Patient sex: F
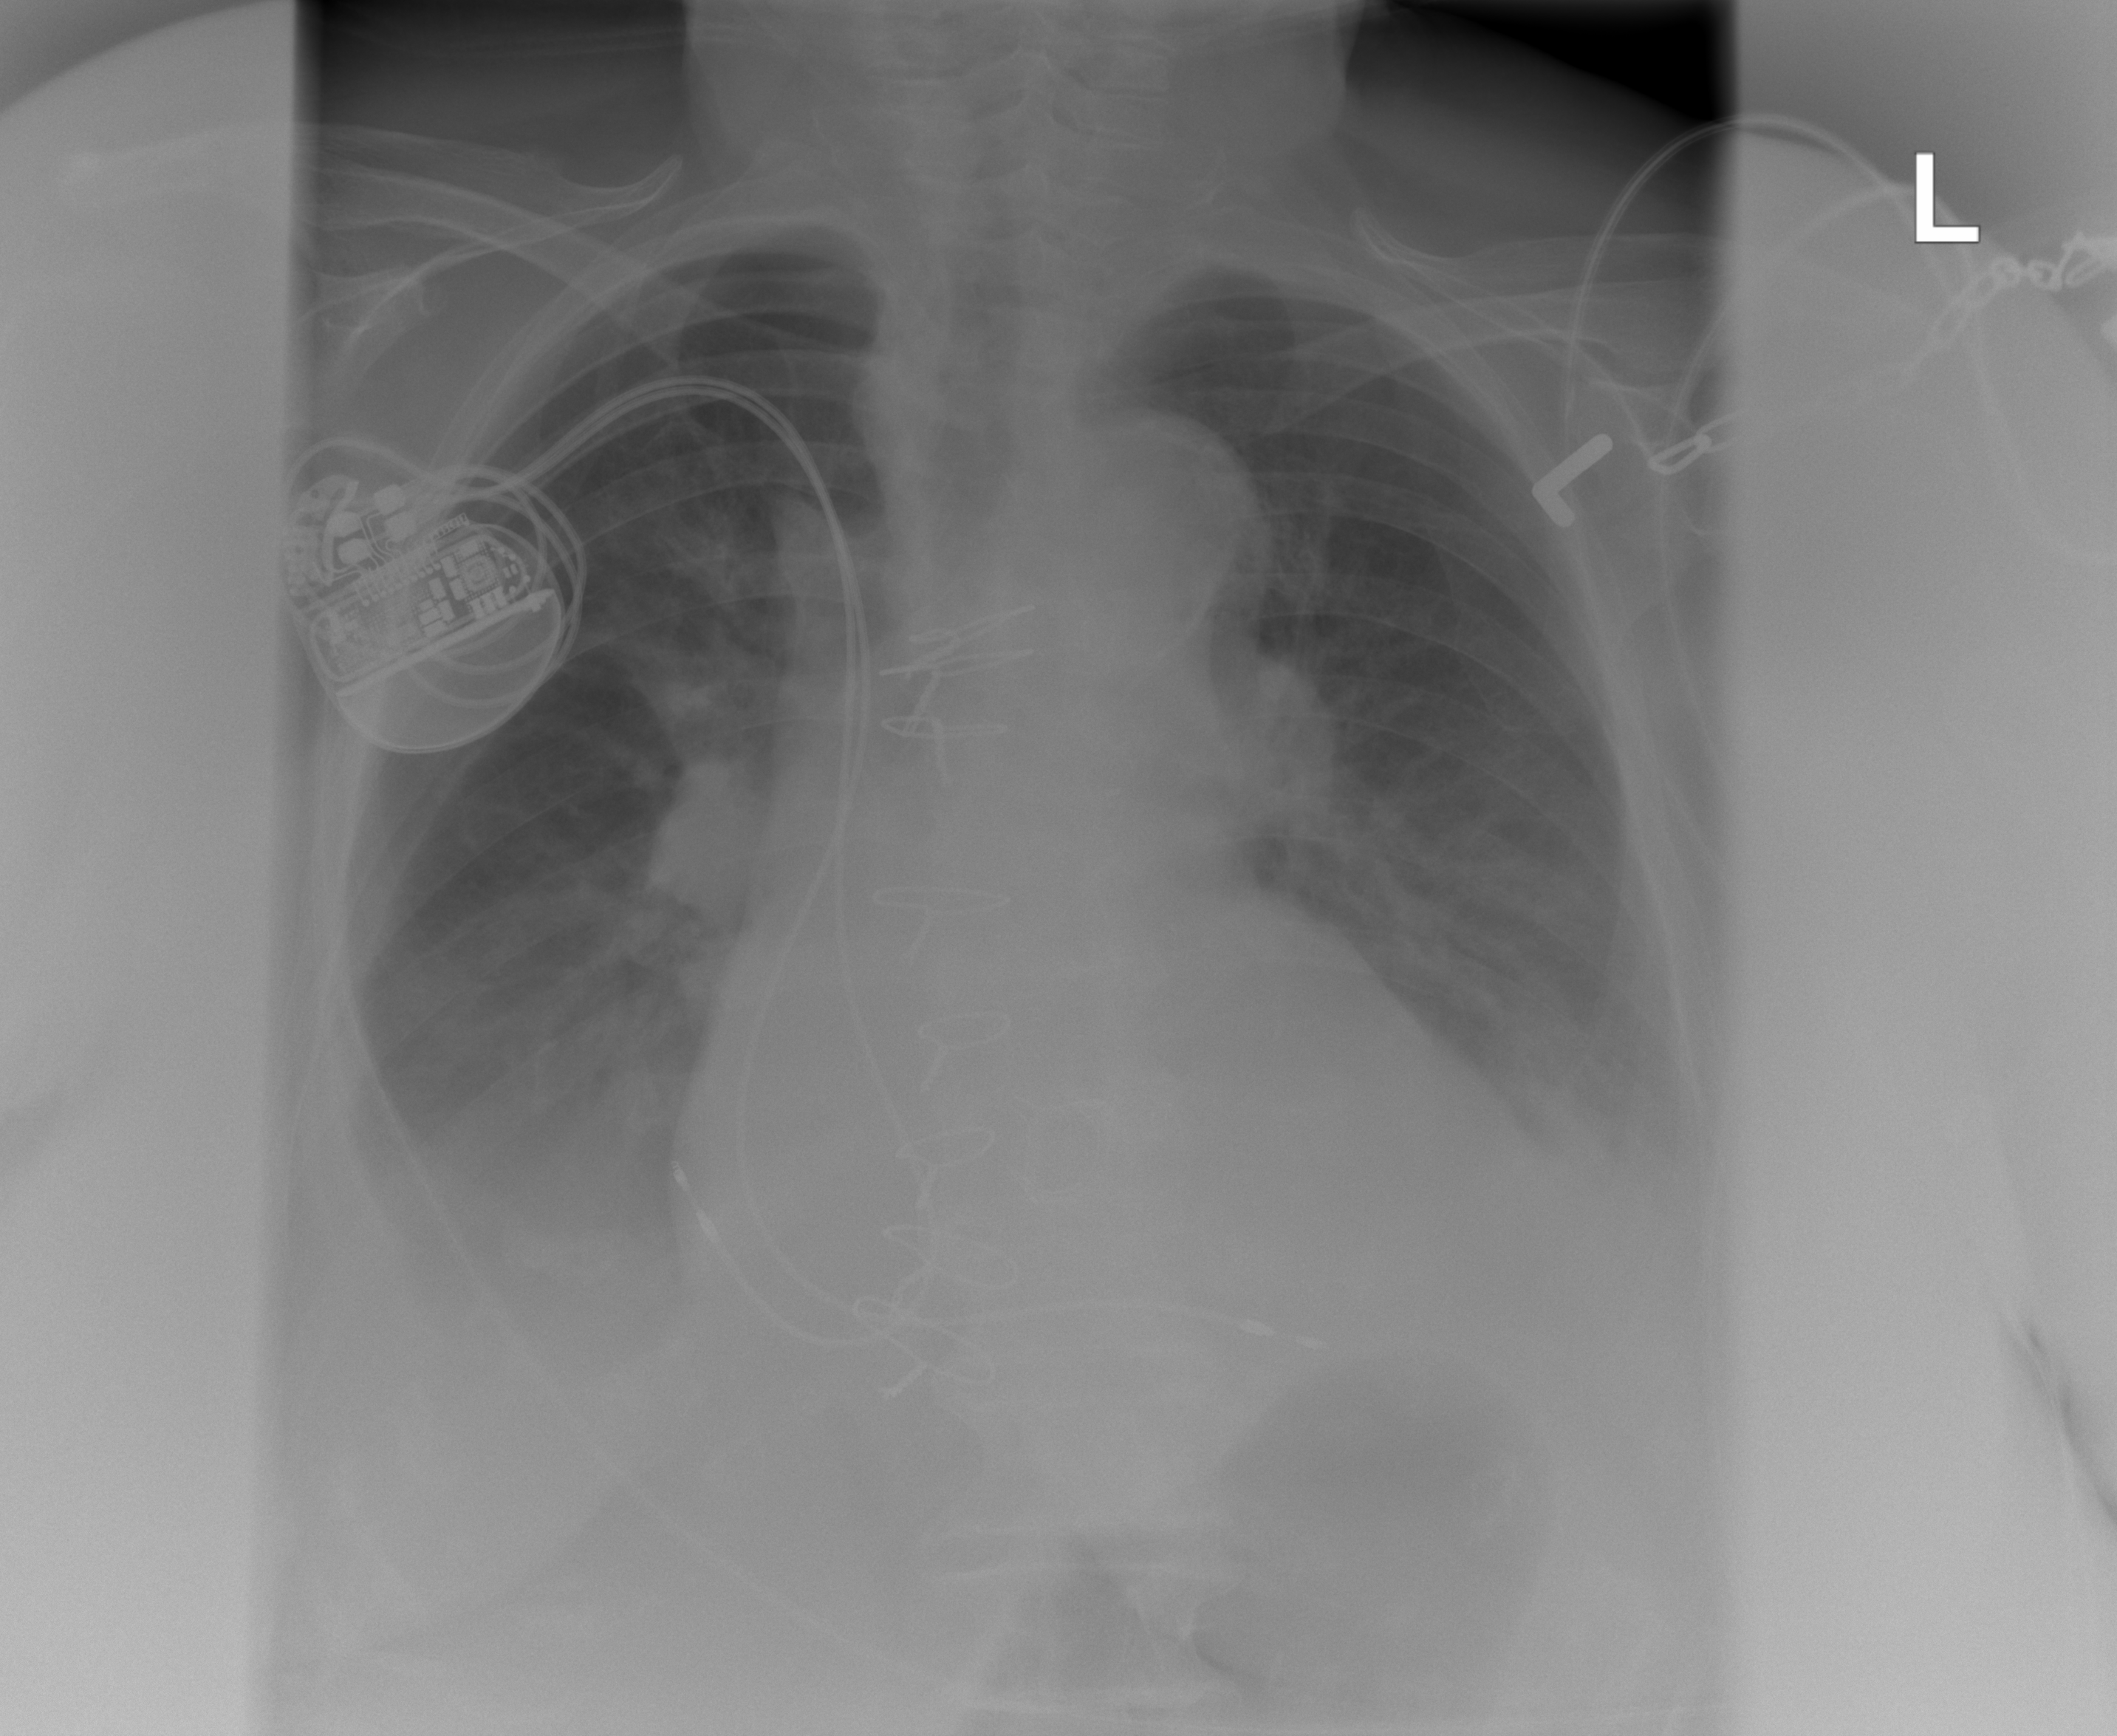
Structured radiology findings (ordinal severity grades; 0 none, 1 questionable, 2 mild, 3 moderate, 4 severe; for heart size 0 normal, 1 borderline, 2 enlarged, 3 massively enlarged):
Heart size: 2
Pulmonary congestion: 1
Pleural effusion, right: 3
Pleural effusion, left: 2
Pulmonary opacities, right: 2
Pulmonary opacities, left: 2
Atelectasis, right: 2
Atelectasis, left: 2